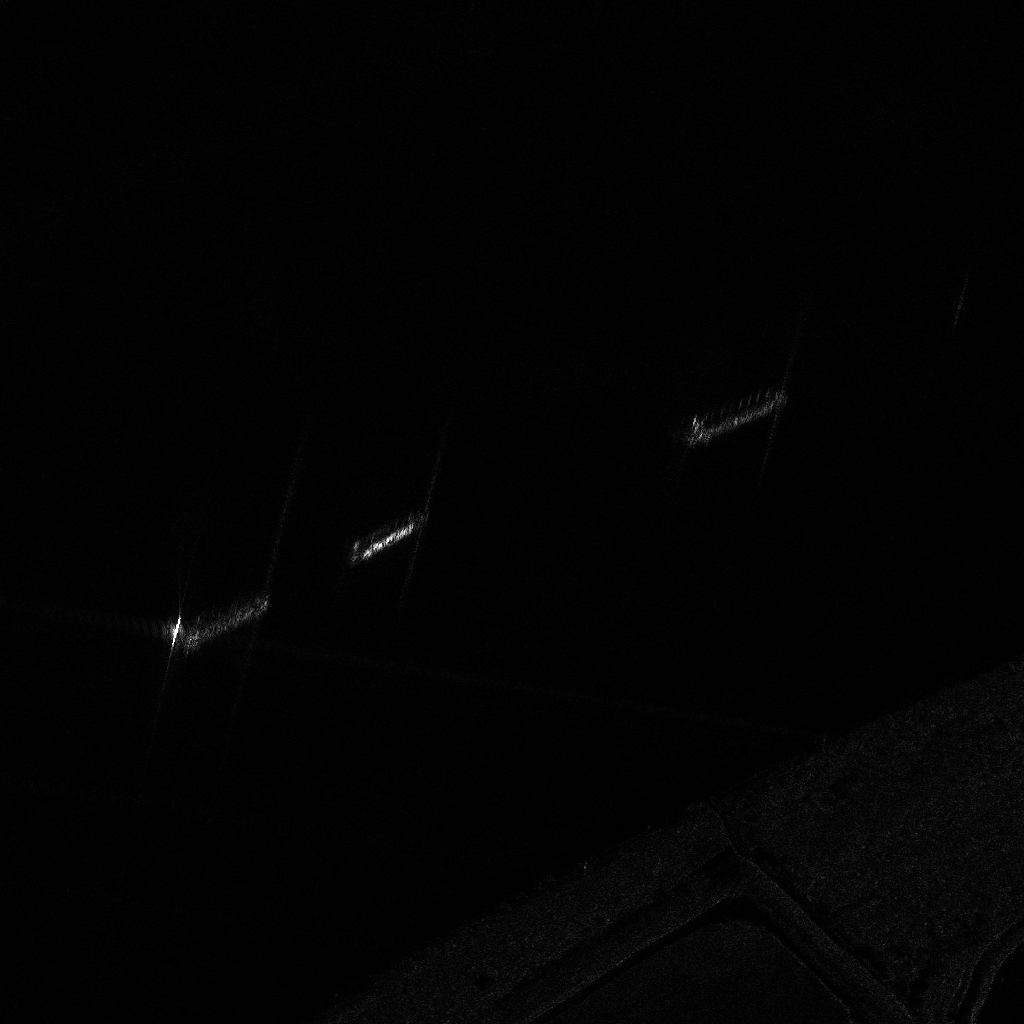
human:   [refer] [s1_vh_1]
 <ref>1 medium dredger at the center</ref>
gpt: <box>[[36, 47, 39, 56, 64]]</box>